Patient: sex F, age 59
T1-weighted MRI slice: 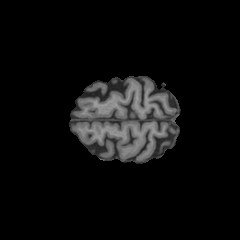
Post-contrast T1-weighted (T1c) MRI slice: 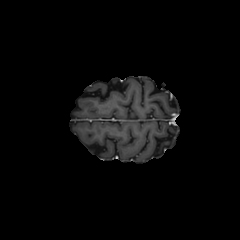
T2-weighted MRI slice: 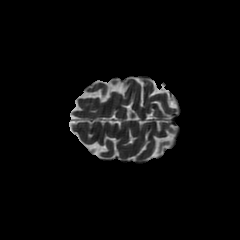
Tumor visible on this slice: no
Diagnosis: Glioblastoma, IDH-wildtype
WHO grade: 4